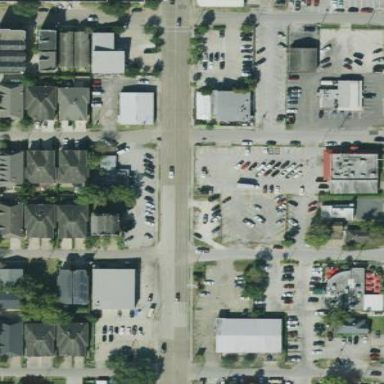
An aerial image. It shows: Retail area.